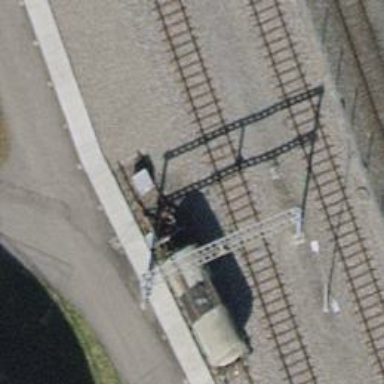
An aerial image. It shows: Railway buffer stop.